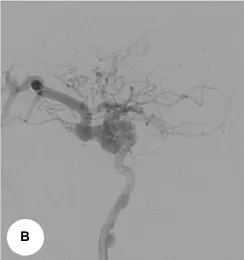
An instrumental examination of Case 2. (D) Lateral view.
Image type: radiology (ct)